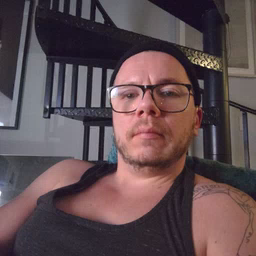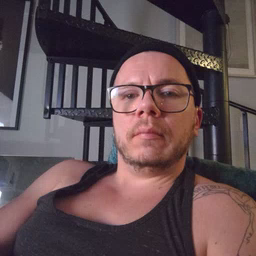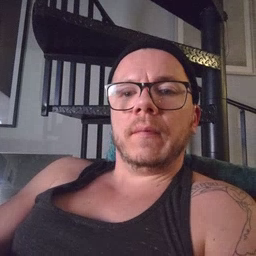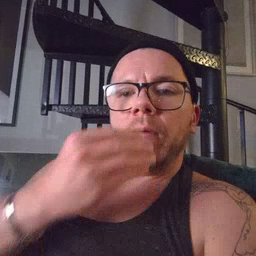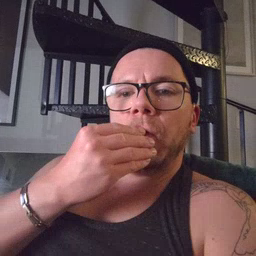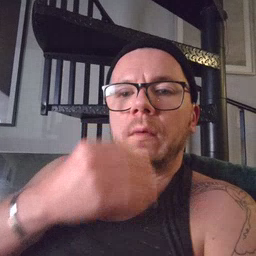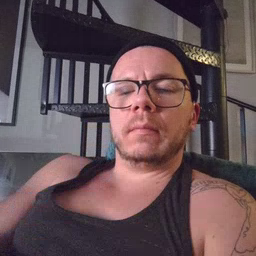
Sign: food